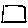
Label: square